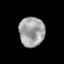
Tissue: prostate
Cell type: T cells
Senescence score: 0.1985
Nuclear area (px): 744
Mean DAPI intensity: 159.833